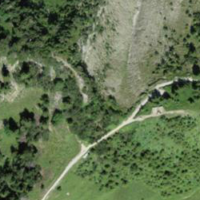
EUNIS habitat code: 32
Species observed at this site:
Euchalcia variabilis